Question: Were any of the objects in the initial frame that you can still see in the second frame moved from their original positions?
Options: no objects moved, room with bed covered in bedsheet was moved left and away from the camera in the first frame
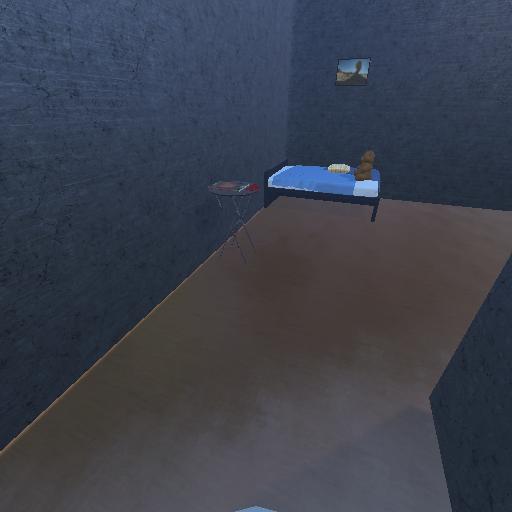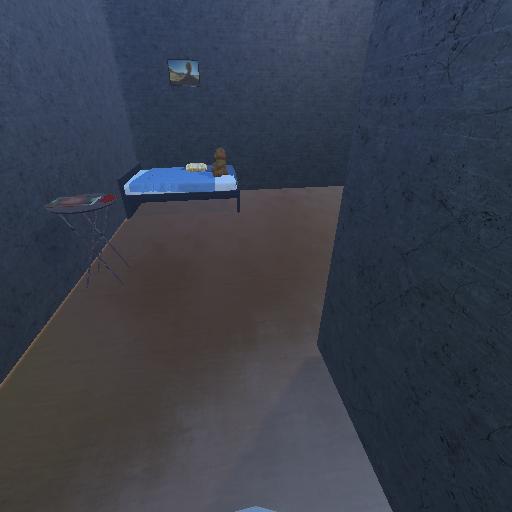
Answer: no objects moved